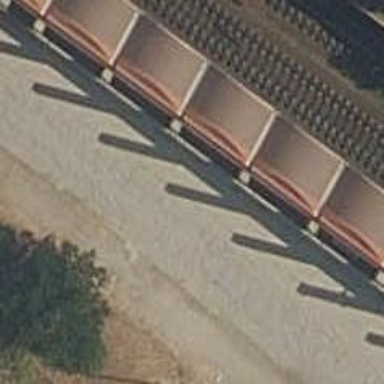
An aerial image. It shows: Wall barrier.